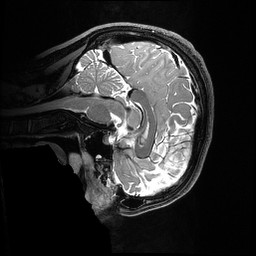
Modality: T2w
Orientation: sagittal
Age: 25
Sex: male
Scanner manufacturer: ge
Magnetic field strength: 3 T
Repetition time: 3.206 s
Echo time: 0.06401 s